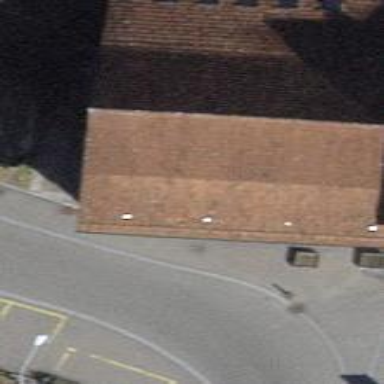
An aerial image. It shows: School building.